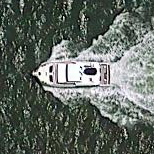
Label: Civil_yacht